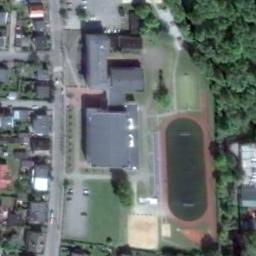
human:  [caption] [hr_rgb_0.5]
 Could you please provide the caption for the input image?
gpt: The ground track field is between some houses arranged neatly and a grove of trees and two clearings are next to the ground track field .

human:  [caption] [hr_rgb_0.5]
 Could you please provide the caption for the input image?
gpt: Track and field are next to the forest and there is a road to the residential area .

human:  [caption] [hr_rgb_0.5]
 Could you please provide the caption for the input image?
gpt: Many buildings are near the ground track field .

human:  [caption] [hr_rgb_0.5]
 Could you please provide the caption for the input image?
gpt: There is a track field in the lower left corner .

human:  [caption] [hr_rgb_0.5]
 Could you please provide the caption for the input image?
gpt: There are some green trees beside the ground track field with a red track .